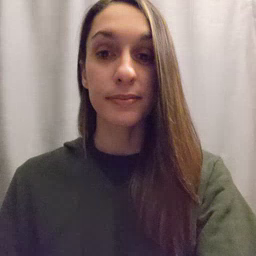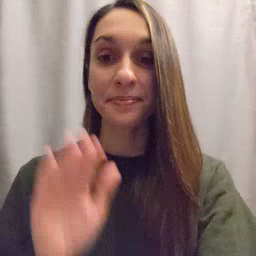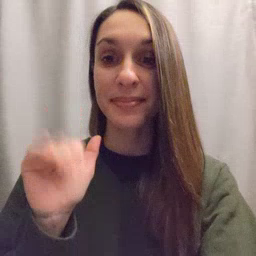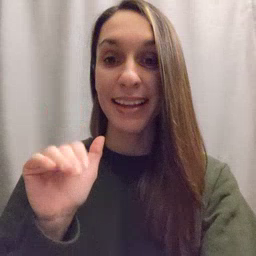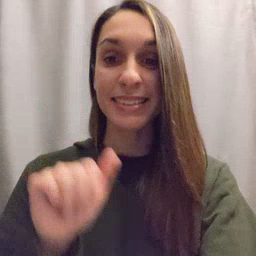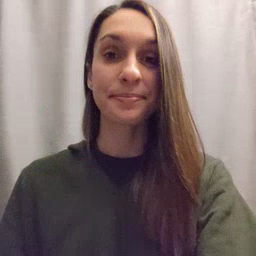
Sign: bye